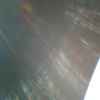
Label: sunburn